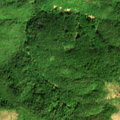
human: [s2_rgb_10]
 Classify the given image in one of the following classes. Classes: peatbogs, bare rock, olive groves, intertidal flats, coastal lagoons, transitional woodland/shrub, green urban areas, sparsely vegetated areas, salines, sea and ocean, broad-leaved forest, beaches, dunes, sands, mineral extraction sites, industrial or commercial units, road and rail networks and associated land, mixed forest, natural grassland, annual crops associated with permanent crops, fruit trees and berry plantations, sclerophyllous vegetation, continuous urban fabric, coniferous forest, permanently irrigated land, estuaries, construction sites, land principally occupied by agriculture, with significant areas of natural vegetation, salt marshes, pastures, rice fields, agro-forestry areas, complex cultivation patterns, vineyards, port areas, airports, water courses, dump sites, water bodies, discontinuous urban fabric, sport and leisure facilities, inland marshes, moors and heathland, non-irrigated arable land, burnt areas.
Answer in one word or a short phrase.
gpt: complex cultivation patterns, broad-leaved forest, transitional woodland/shrub